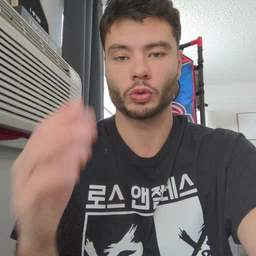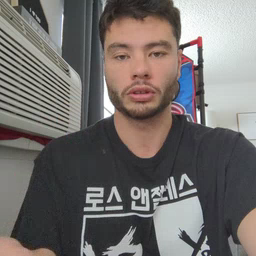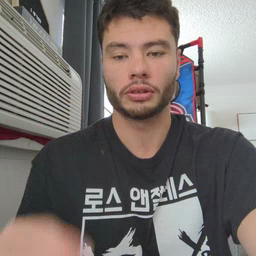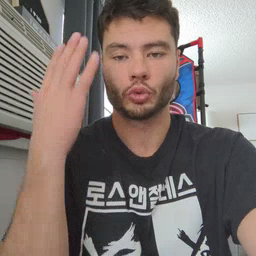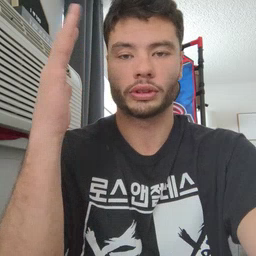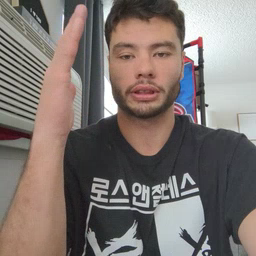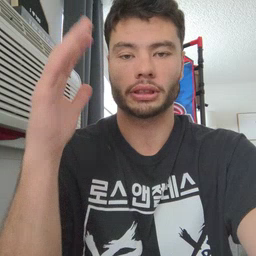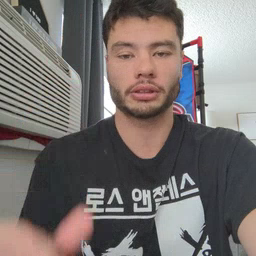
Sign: tree